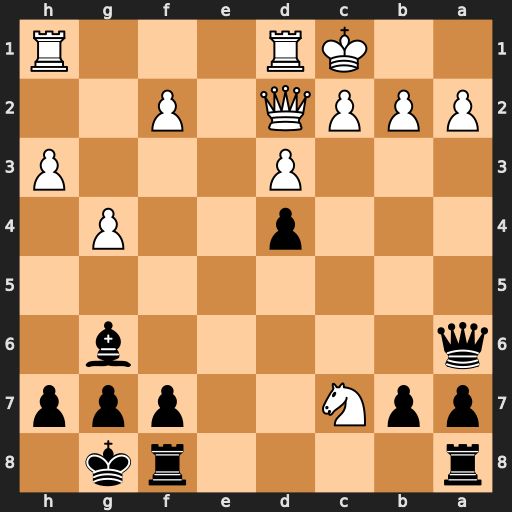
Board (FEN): r4rk1/ppN2ppp/q5b1/8/3p2P1/3P3P/PPPQ1P2/2KR3R
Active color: b
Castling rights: -
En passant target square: -
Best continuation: Qxa2 Qb4 Rac8